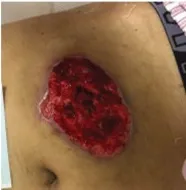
(D) The skin lesions had a poor response to the antibiotic treatment.
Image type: medical_photograph (skin_photograph)